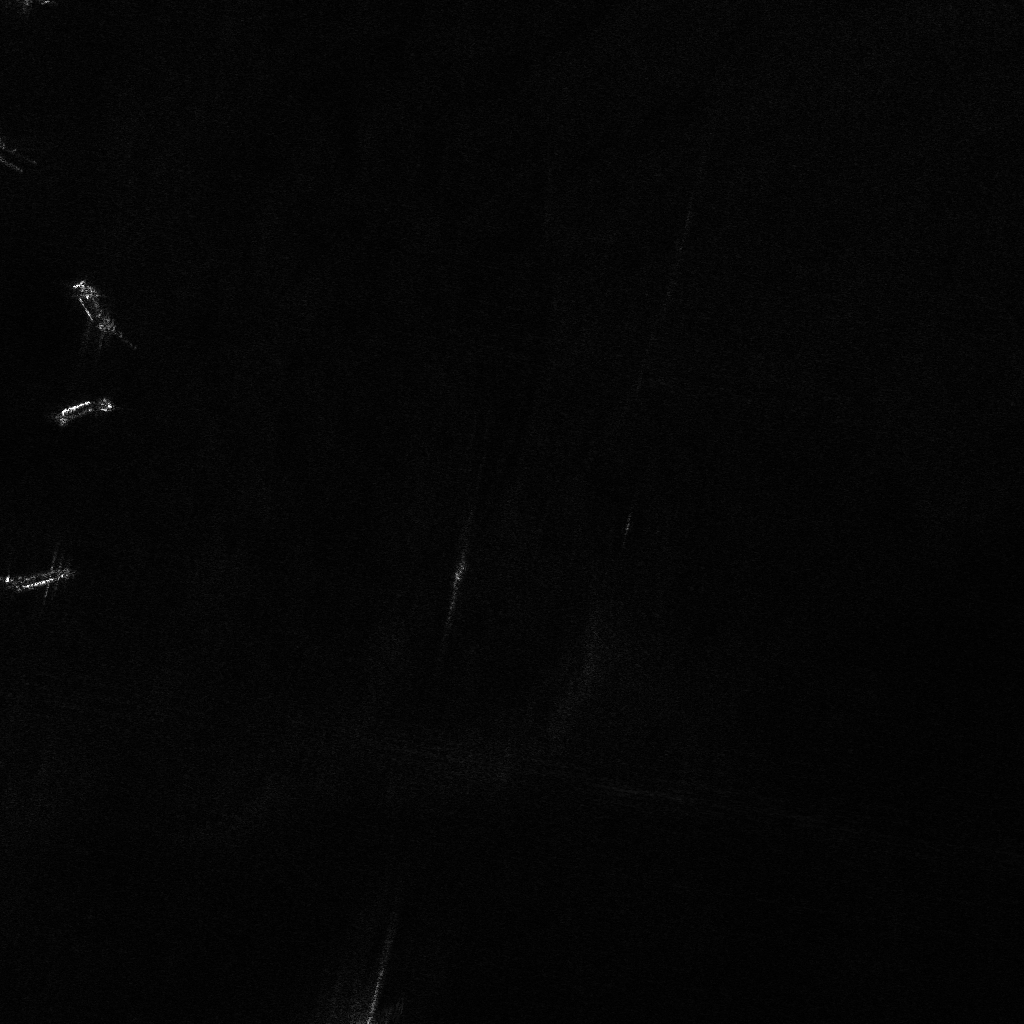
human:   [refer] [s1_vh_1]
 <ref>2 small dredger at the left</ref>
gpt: <box>[[3, 53, 4, 59, 72], [7, 37, 8, 43, 72]]</box>